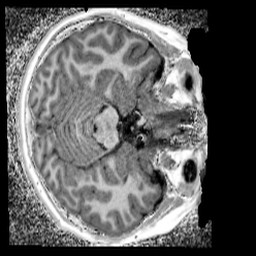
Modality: UNIT1_denoised
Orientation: axial
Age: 11
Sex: male
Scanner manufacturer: siemens
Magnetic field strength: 3 T
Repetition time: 4 s
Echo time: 0.00299 s